Interaction volume radius: 10 \u00c5
Interaction volume height: 25 \u00c5
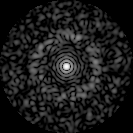
Disorder parameter: 0.8355